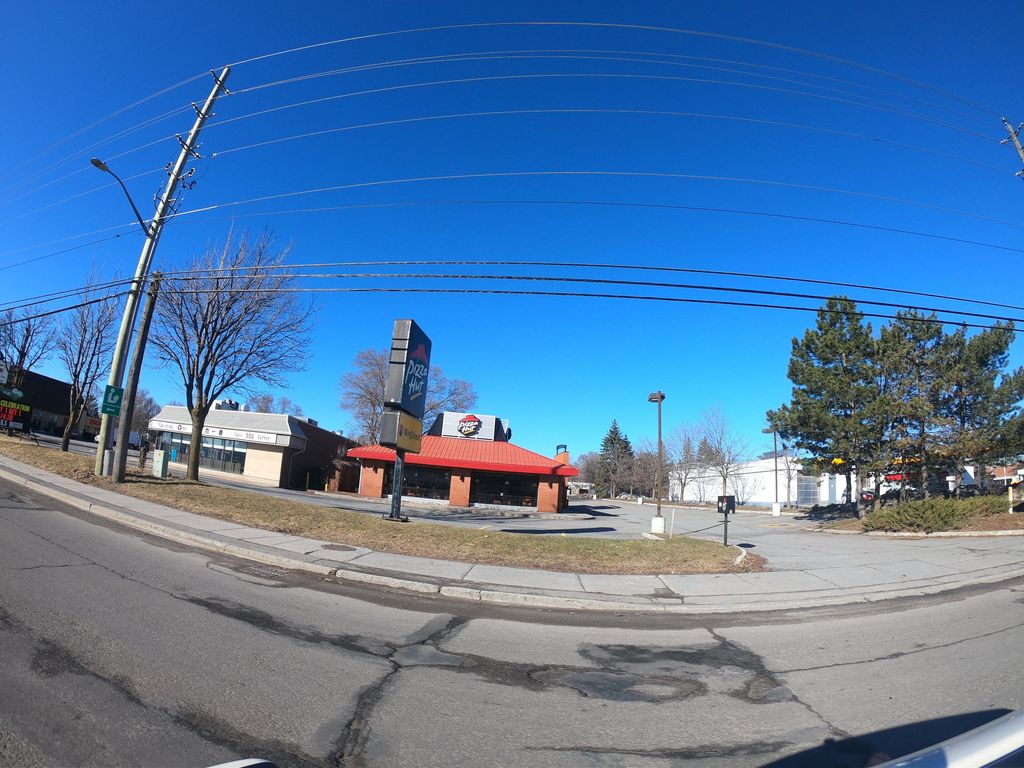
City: ottawa-gatineau